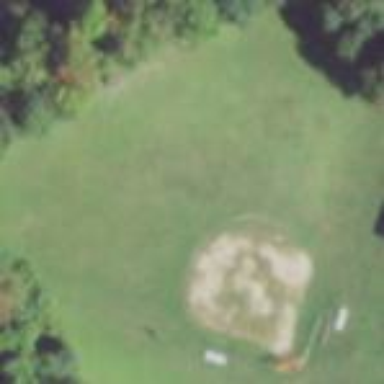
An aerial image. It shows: Baseball pitch for leisure and sports activities.